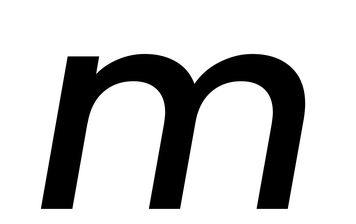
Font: Poppins-MediumItalic